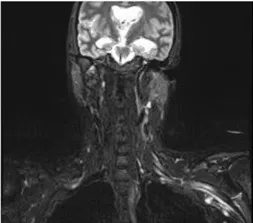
(C) MRI brachial plexus STIR sequence shows diffuse enlargement with marked T2 hyperintensity of the left brachial plexus.
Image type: radiology (mri)